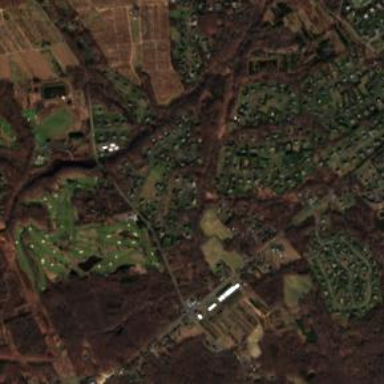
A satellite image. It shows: Golf course.